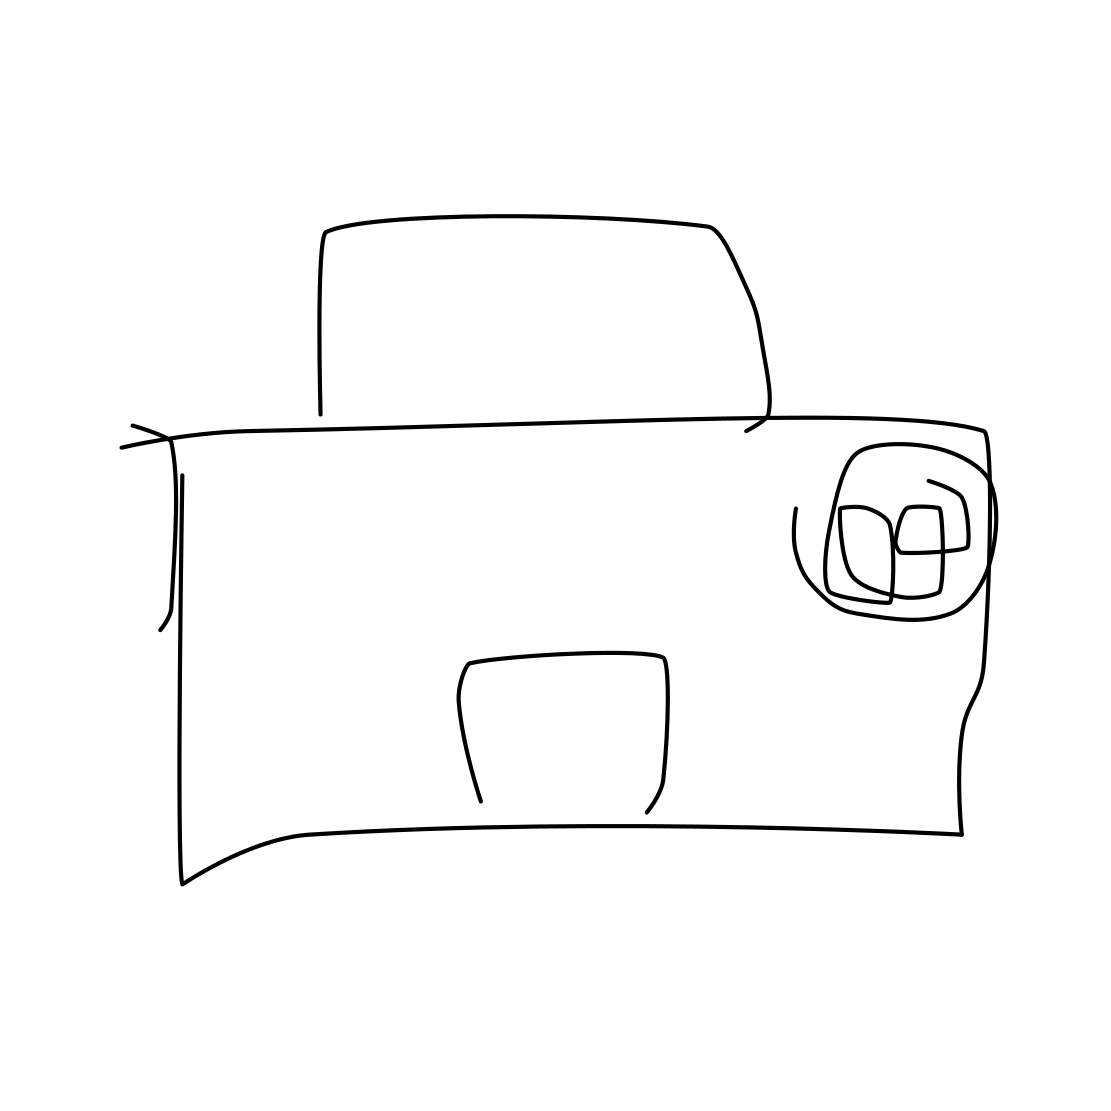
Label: radio